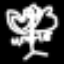
Label: angel